Question:
I am implementing a database so I have coded like...
'''
string MyConString = ConfigurationManager.ConnectionStrings["College_Management_System.Properties.Settings.cmsConnectionString"].ConnectionString;
MySqlConnection connection = new MySqlConnection(MyConString);
MySqlCommand command = connection.CreateCommand();
MySqlDataReader Reader;
command.CommandText = "select * from menu_right";
connection.Open();
Reader = command.ExecuteReader();
while (Reader.Read())
{
if (Reader[2].ToString() == Convert.ToString(0))
{
treeView1.Nodes.Add(Reader[3].ToString(), Reader[1].ToString());
}
if (Reader[2].ToString() == Convert.ToString(1))
{
treeView1.Nodes[0].Nodes.Add(Reader[3].ToString(), Reader[1].ToString());
}
if (Reader[2].ToString() == Convert.ToString(4))
{
treeView1.Nodes[1].Nodes.Add(Reader[3].ToString(), Reader[1].ToString());
}
if (Reader[2].ToString() == Convert.ToString(18))
{
treeView1.Nodes[1].Nodes[0].Nodes.Add(Reader[3].ToString(), Reader[1].ToString());
}
}
connection.Close();
'''
but it throw an error,
> Specified argument was out of the
range of valid values. Parameter name:
index
at,
'''
treeView1.Nodes[1].Nodes[0].Nodes.Add(Reader[3].ToString(), Reader[1].ToString());
'''
what is the problem in my code.?.
Is any other way to simplify code for my requirement?
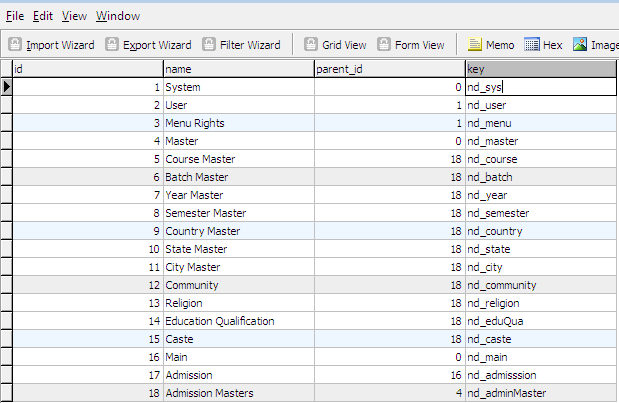
Answer: Your error comes from the fact that the records with parent_id == 18 get read before the record with parent_id == 4. Your 'treeView1.Nodes[1].Node[0]' has not yet been added at the time you call it.
You could possibly avoid this situation with something like 'order by parent_id' to ensure that the records will come back in the order you're expecting them, however this code will still be difficult to maintain as it is already difficult to read/understand.